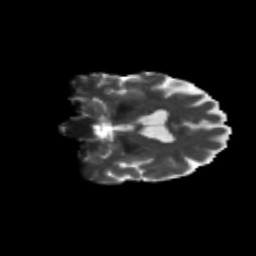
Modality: T2w
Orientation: coronal
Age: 64
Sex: female
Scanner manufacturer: siemens
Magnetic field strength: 3 T
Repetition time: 4.71 s
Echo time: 0.0906 s